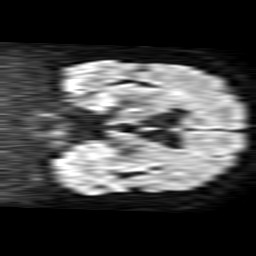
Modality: TRACE
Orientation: coronal
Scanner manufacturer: philips
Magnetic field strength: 1.5 T
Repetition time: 3.396 s
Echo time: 0.09411 s